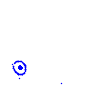
Particle: electron